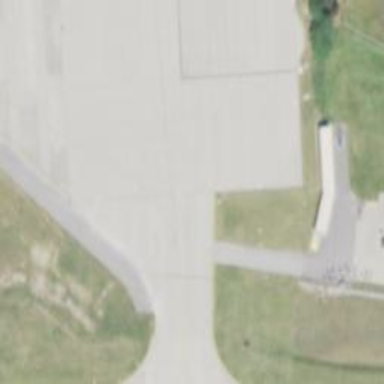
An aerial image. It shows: View of taxiway at the airport.